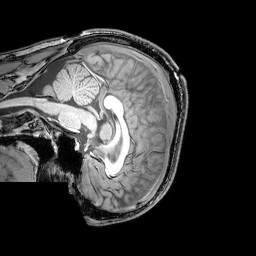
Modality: T1w
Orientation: sagittal
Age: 24
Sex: male
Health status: healthy
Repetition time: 0.081 s
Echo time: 0.037 s